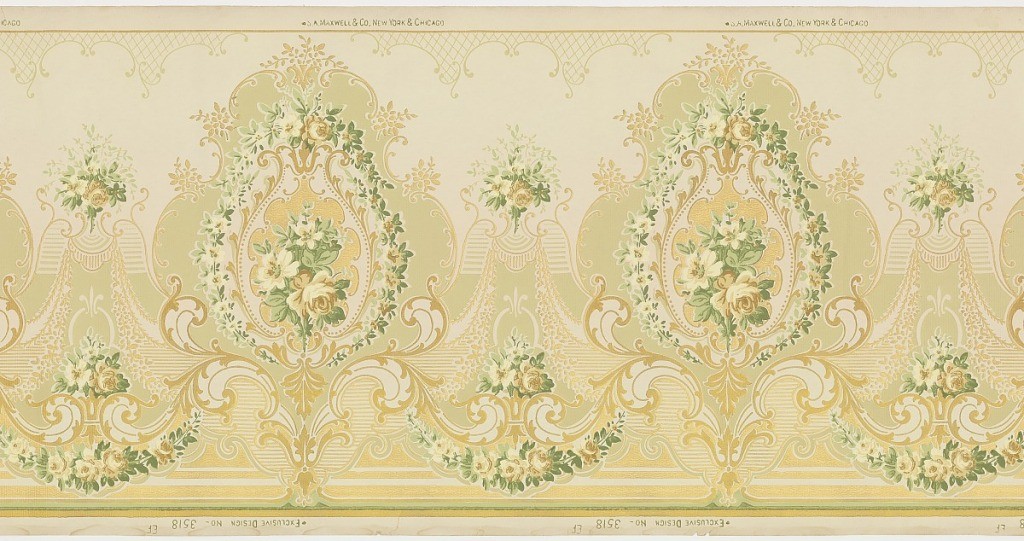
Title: Frieze
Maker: Maxwell & Co., S.A., Chicago, Illinois, USA
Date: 1905–1915
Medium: Machine-printed paper, ribbed ground
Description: Large foliated medalions encasing three-flower bouquets. They are interlaced by floral swags suspended from a small bouquet. Foliate swags filled with lattice suspend from top. Green and metalic gold stripes on bottom.  Printed in green, metallic gold, beige and tan.